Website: apple
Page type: billing-address
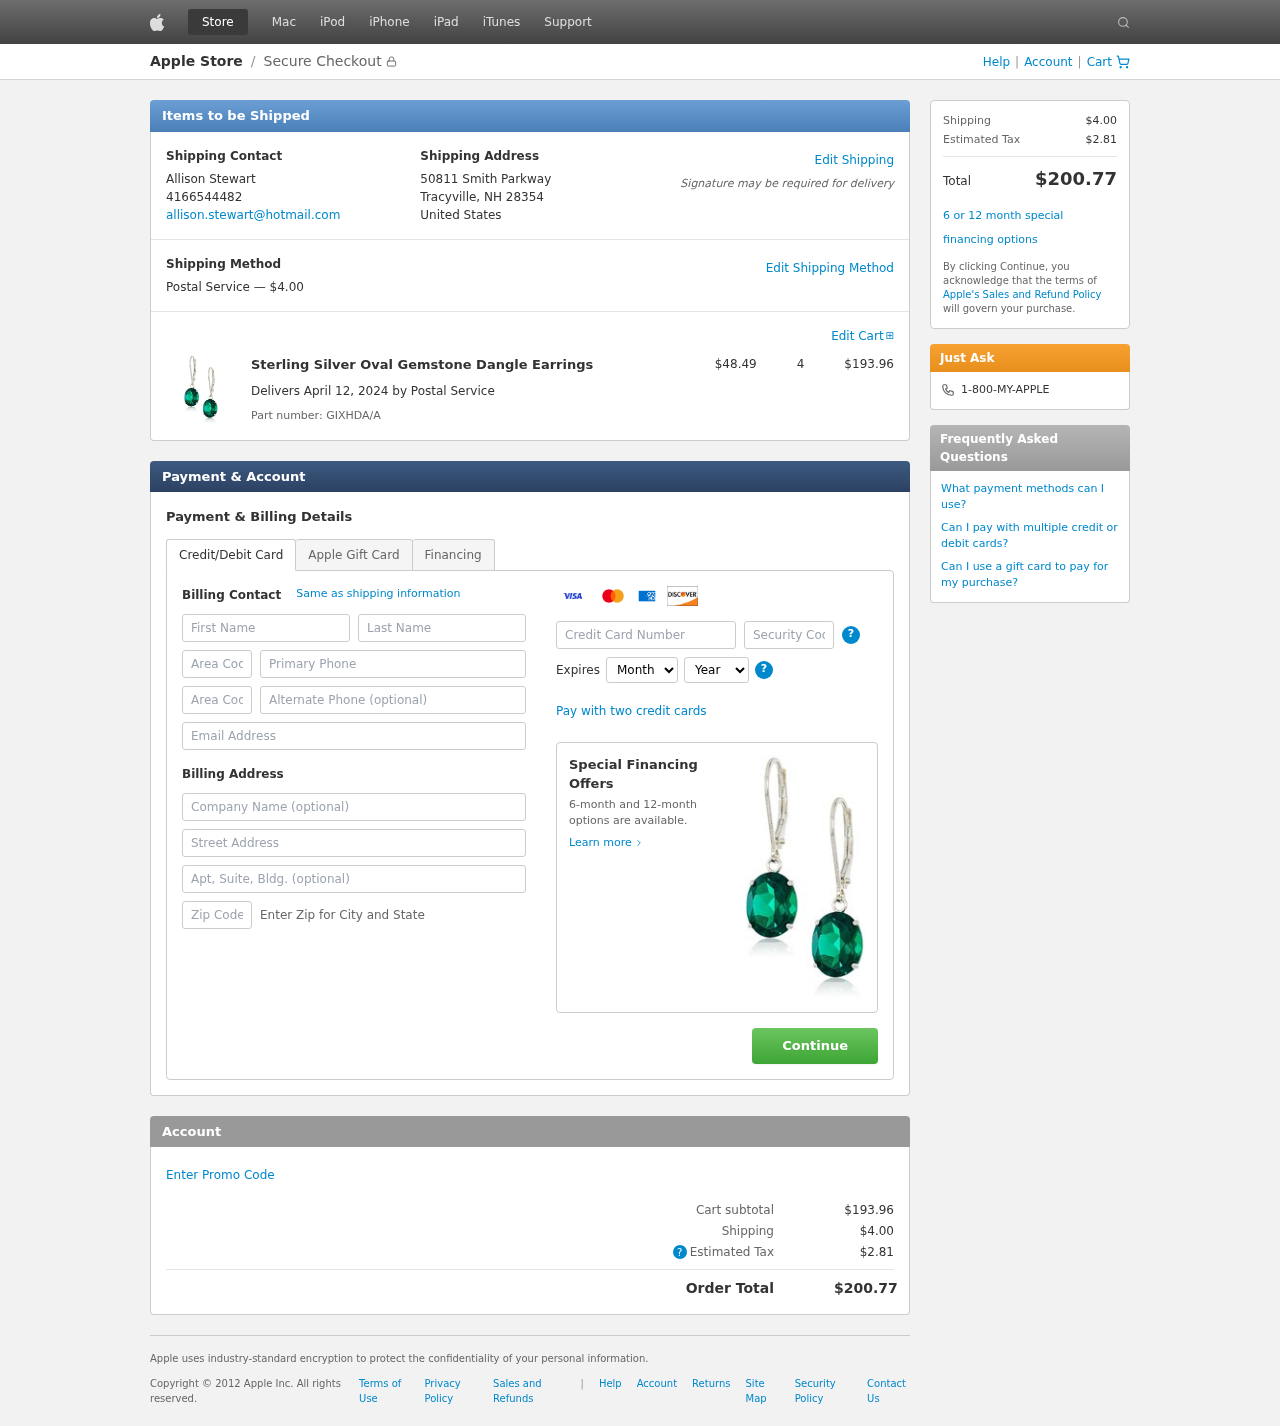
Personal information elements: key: PII_CARD_CVV
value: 162
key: PII_CARD_EXPIRY_MONTH
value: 10
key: PII_CARD_EXPIRY_YEAR
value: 29
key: PII_CARD_NUMBER
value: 4775 5045 9172 5243
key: PII_CITY_STATE_ZIP
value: Tracyville, NH 28354
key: PII_COUNTRY
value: United States
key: PII_EMAIL
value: allison.stewart@hotmail.com
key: PII_FIRSTNAME
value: Allison
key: PII_FULLNAME
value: Allison Stewart
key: PII_LASTNAME
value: Stewart
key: PII_PHONE
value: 4166544482
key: PII_PHONE_ALT
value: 3975806844
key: PII_PHONE_ALT_AREA
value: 397
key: PII_PHONE_AREA
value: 416
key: PII_STREET
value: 50811 Smith Parkway
Product elements: key: PRODUCT1_NAME
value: Sterling Silver Oval Gemstone Dangle Earrings
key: PRODUCT1_PRICE
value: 48.49
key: PRODUCT1_QUANTITY
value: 4
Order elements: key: ORDER_SHIPPING_COST
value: $4.00
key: ORDER_SUBTOTAL
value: $193.96
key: ORDER_DELIVERY_DATE
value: April 12, 2024
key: ORDER_PART_NUMBER
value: GIXHDA/A
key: ORDER_TAX
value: $2.81
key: ORDER_TOTAL
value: $200.77